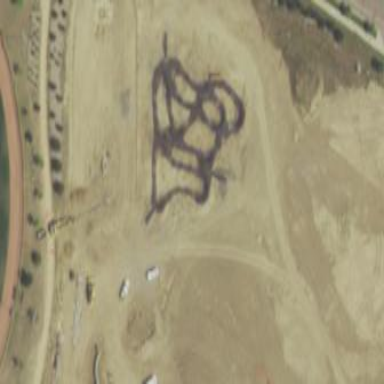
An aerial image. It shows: Asphalt pumptrack designed for cycling enthusiasts. It is type of leisure land pitch specifically for pumptrack cycling.